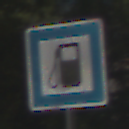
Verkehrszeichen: Tankstelle
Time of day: MorningAfternoon
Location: Outdoor (Nature)
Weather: Clear
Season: Summer
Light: Natural